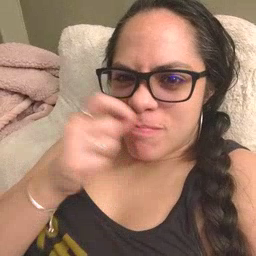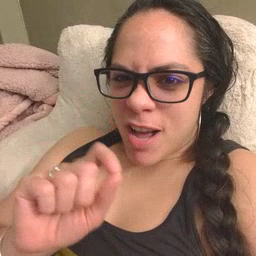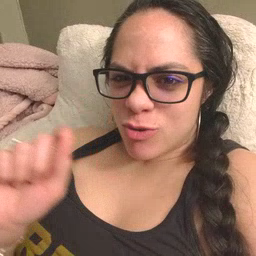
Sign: pencil